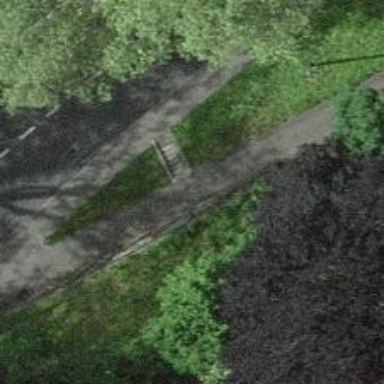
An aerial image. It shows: Stone steps along the road.